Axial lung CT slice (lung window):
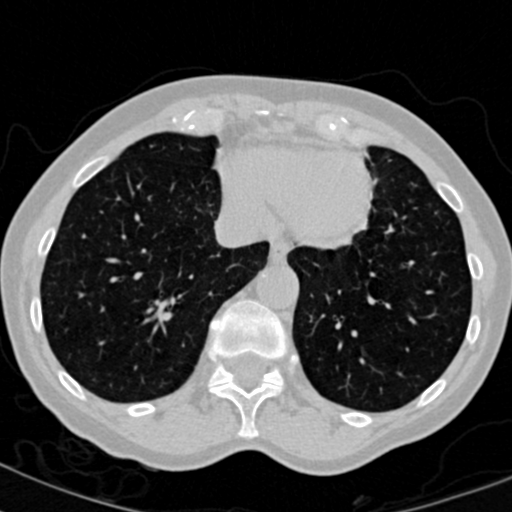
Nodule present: no